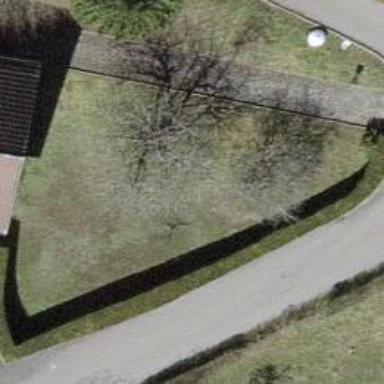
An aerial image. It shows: Single tag "natural: tree."